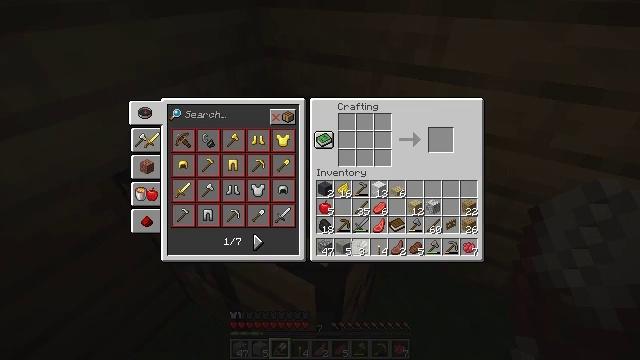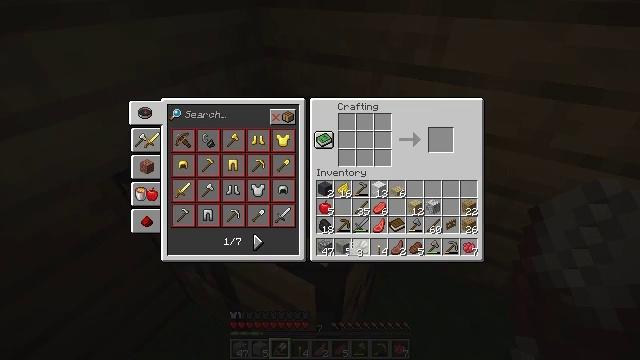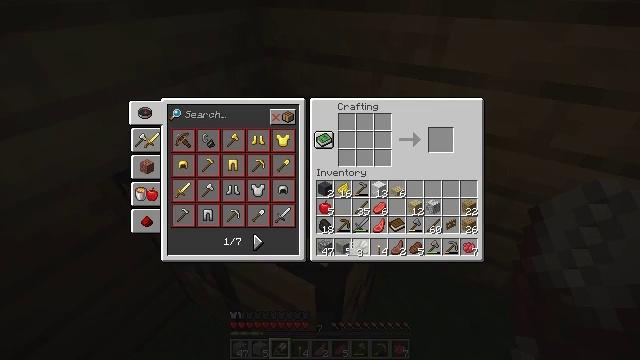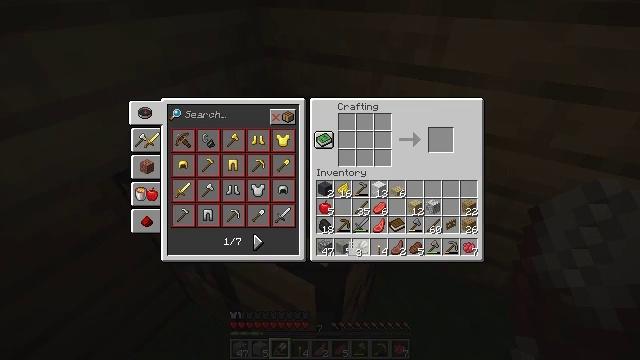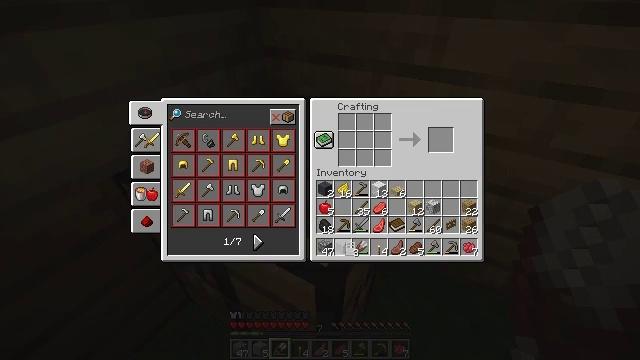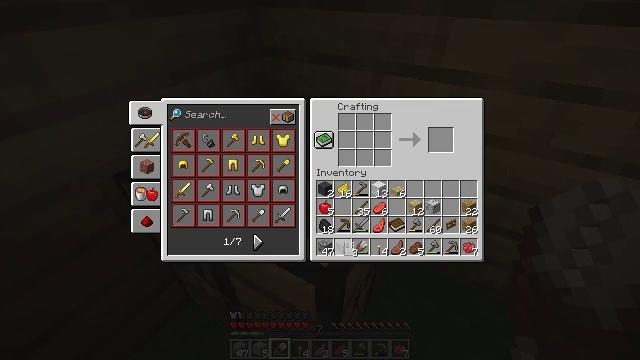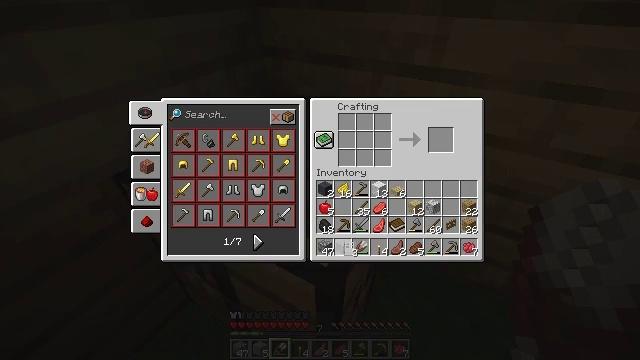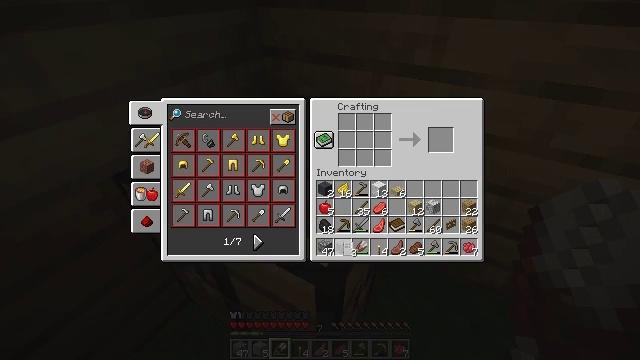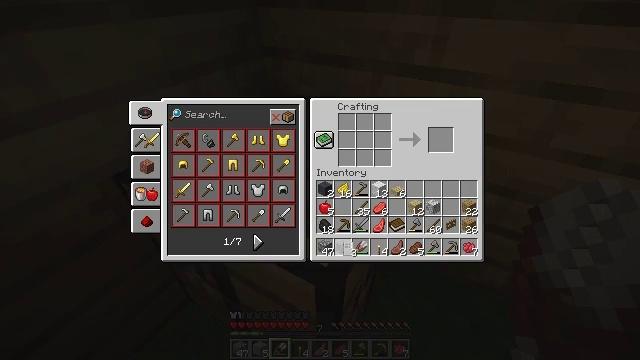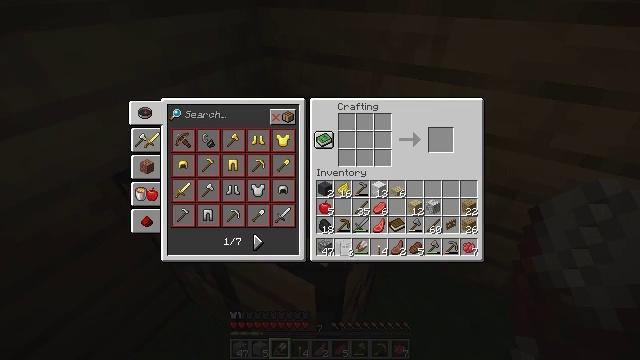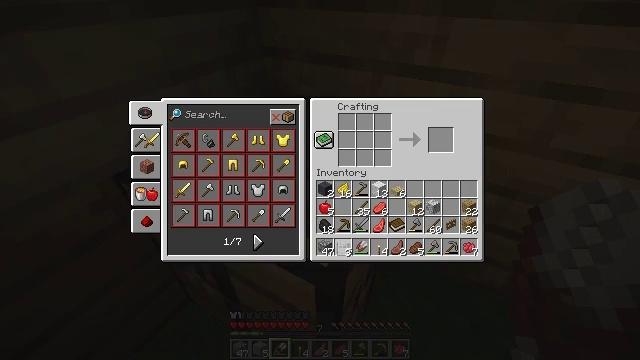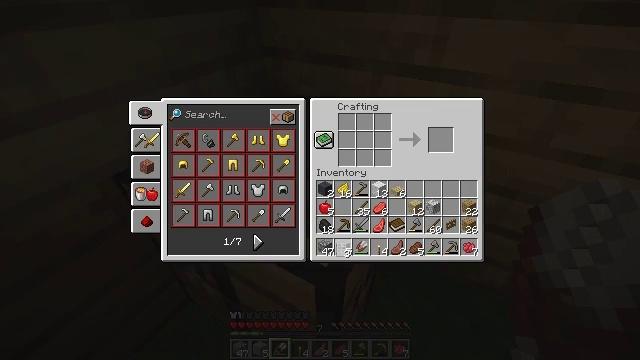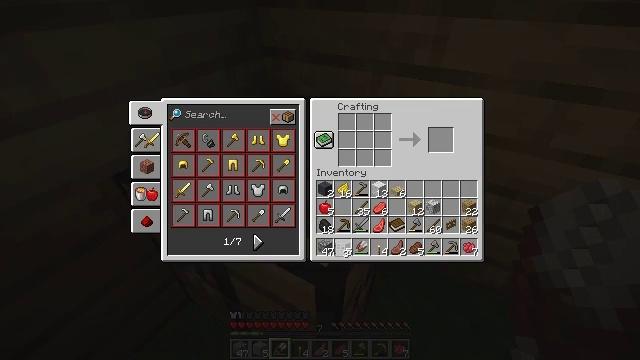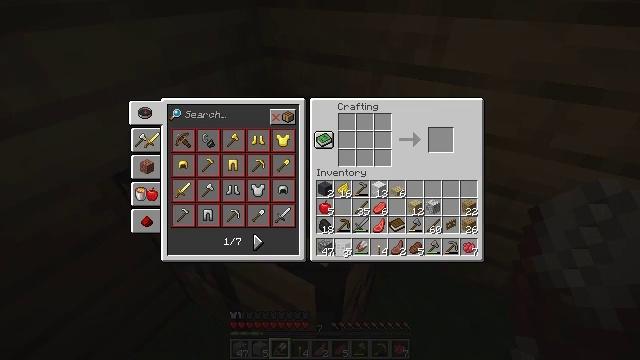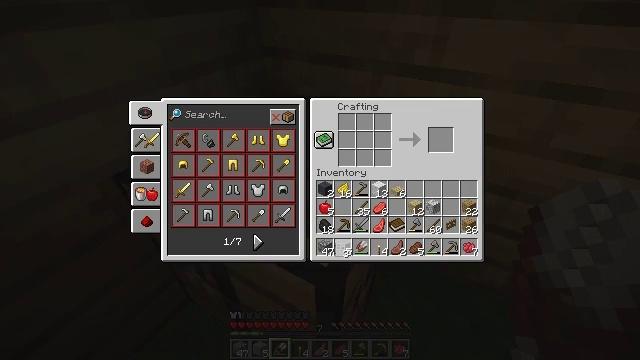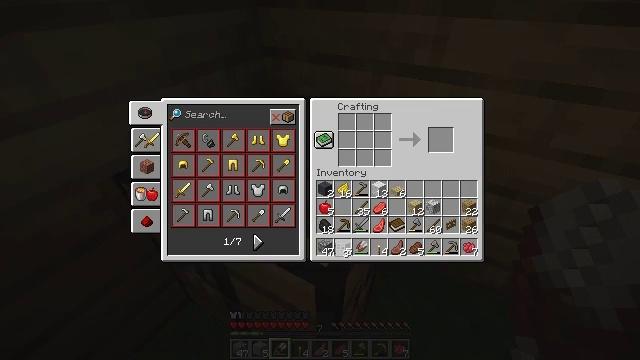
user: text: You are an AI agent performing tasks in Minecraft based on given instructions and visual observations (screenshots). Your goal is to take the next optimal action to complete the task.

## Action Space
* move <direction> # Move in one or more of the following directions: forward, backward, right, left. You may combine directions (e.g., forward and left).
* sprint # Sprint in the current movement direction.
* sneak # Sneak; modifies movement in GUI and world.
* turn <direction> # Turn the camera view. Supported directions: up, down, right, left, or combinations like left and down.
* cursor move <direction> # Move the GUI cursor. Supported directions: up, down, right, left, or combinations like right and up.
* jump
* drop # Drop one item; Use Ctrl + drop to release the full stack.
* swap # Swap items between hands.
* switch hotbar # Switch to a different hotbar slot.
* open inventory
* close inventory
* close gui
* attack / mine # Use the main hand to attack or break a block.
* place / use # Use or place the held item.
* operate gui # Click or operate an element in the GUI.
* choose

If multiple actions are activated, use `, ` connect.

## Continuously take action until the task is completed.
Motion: motion action
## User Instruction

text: Mine birch door from the structure.
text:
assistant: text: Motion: no_op
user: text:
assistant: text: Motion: no_op
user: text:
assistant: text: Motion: no_op
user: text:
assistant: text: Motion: no_op
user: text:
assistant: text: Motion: no_op
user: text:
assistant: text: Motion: no_op
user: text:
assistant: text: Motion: no_op
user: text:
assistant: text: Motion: no_op
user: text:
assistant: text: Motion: no_op
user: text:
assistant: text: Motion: no_op
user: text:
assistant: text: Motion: no_op
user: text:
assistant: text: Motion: no_op
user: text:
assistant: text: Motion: no_op
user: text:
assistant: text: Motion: no_op
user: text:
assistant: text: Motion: no_op
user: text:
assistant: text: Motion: no_op
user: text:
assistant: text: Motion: no_op
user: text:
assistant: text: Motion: no_op
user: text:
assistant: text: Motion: no_op
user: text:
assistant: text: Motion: no_op
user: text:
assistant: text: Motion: no_op
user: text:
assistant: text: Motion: no_op
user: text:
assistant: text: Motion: no_op
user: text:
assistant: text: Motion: no_op
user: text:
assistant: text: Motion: no_op
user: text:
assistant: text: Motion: operate gui
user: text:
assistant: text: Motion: operate gui
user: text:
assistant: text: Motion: operate gui
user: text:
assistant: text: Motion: no_op
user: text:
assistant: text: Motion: no_op